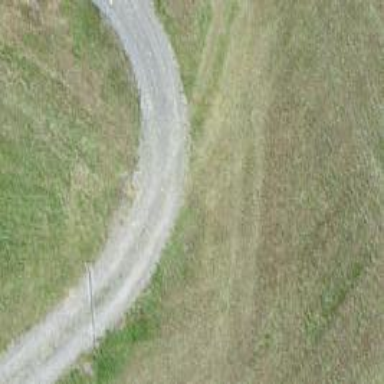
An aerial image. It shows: Well-maintained track road with grade 1 tracktype.